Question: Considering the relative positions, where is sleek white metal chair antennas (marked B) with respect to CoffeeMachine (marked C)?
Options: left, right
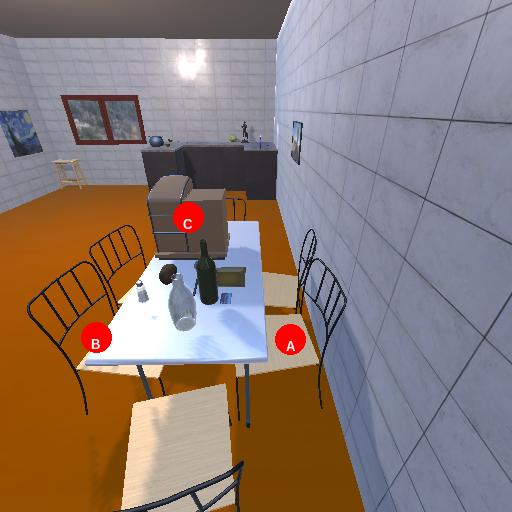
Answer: left